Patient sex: M
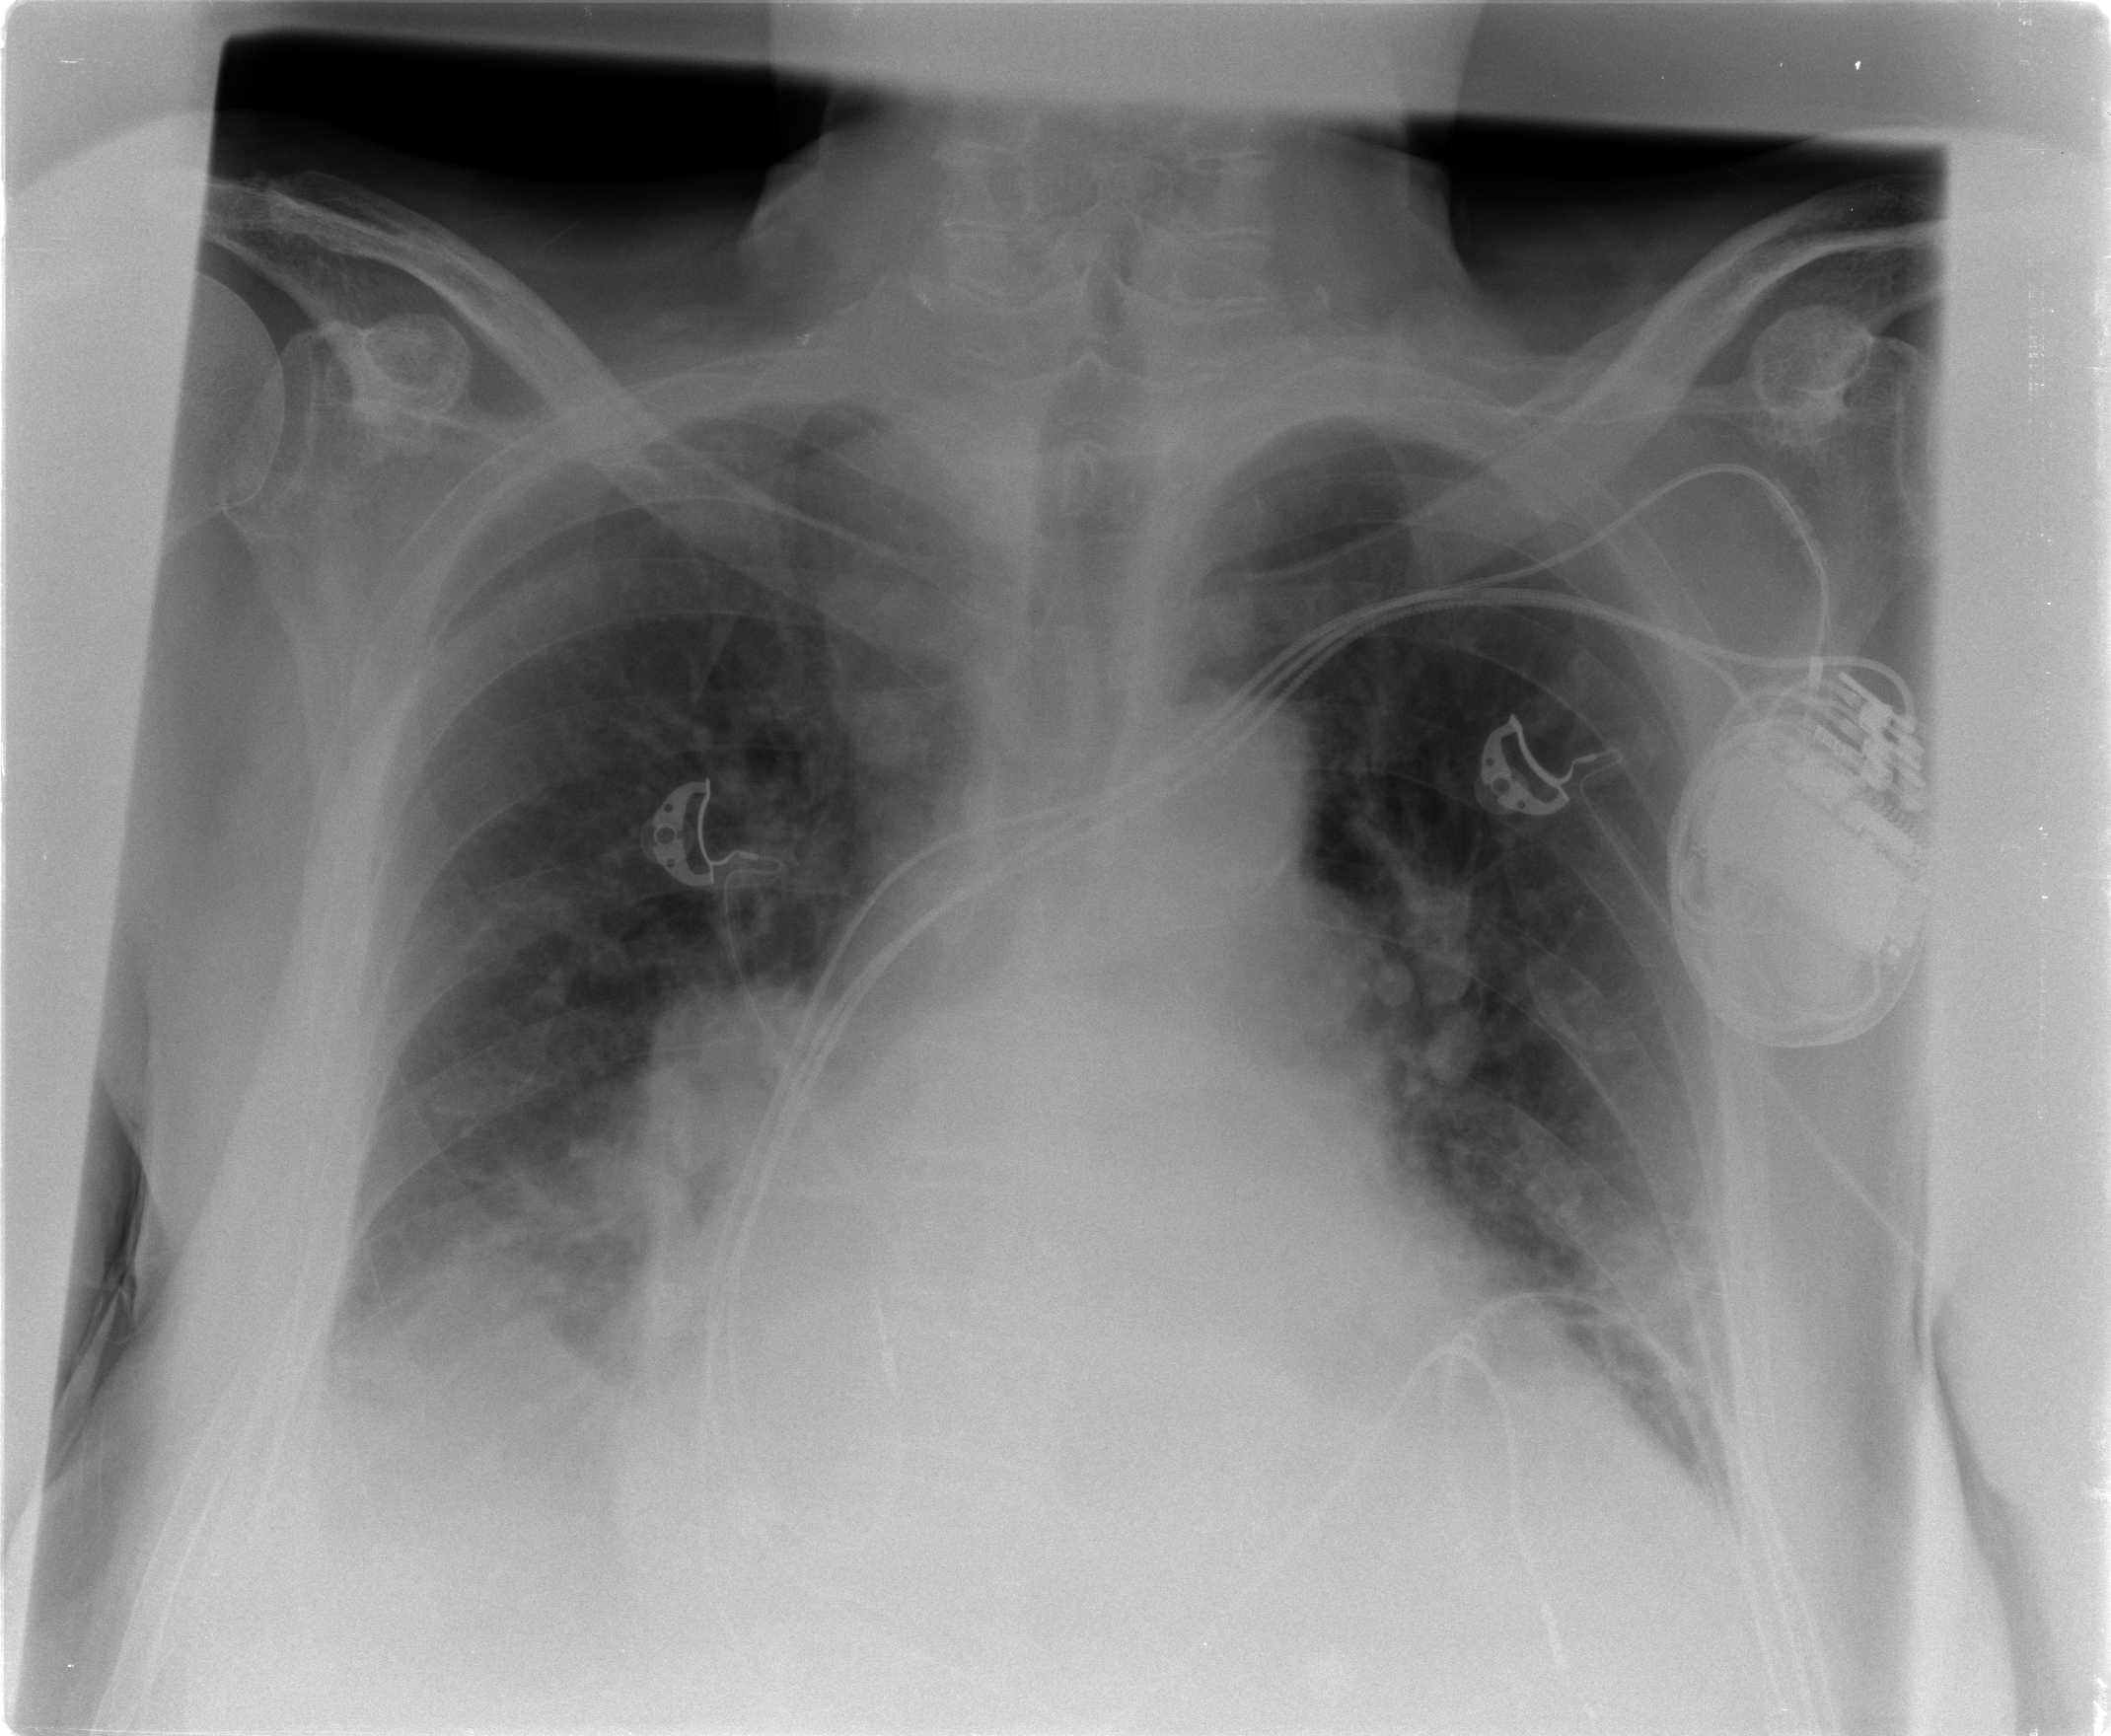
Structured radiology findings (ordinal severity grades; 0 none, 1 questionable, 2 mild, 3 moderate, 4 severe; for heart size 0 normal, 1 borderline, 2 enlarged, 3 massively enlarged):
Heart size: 3
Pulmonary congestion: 2
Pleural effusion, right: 2
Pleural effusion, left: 2
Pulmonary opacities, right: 2
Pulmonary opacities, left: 2
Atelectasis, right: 2
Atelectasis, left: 2